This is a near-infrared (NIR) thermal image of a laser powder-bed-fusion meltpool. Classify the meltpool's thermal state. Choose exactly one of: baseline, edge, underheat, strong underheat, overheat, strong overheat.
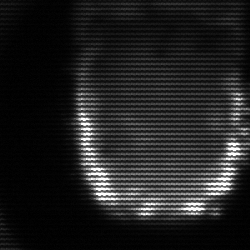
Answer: baseline